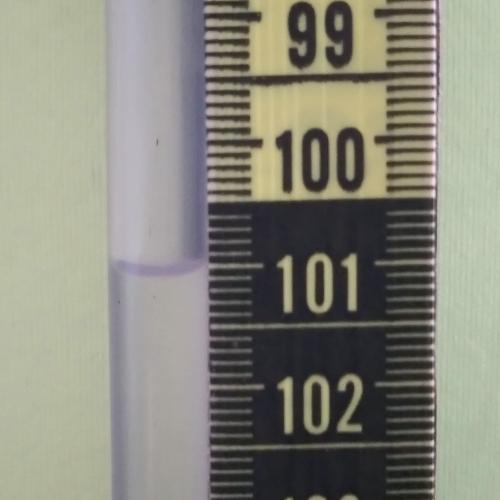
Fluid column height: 101.0 cm